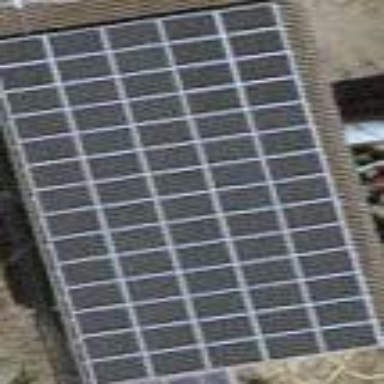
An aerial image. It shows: Solar power generator using photovoltaic method with solar photovoltaic panel types.